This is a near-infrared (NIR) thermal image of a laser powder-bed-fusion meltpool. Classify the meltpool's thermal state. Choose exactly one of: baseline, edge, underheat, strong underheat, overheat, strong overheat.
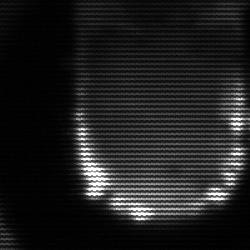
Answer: baseline